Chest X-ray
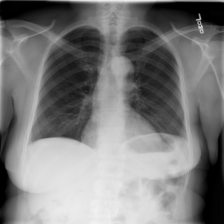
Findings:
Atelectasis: negative
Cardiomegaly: negative
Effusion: negative
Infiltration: positive
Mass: negative
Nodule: negative
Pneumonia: negative
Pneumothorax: negative
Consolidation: negative
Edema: negative
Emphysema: negative
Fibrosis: negative
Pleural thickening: negative
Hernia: negative